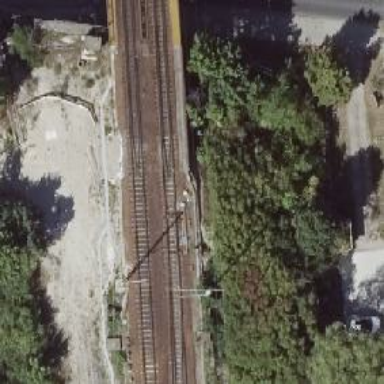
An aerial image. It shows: Railway switch.